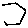
Label: hexagon